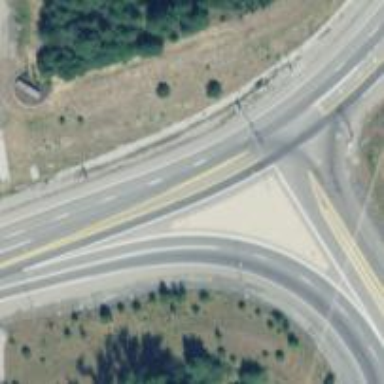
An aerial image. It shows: Trunk link highway.